Question: I am very new to . I was reading about architecture and I am stuck with the last field of the . Here is its visual representation,

Can anyone please help me out with and how do we calculate it?
Thanks in advance.
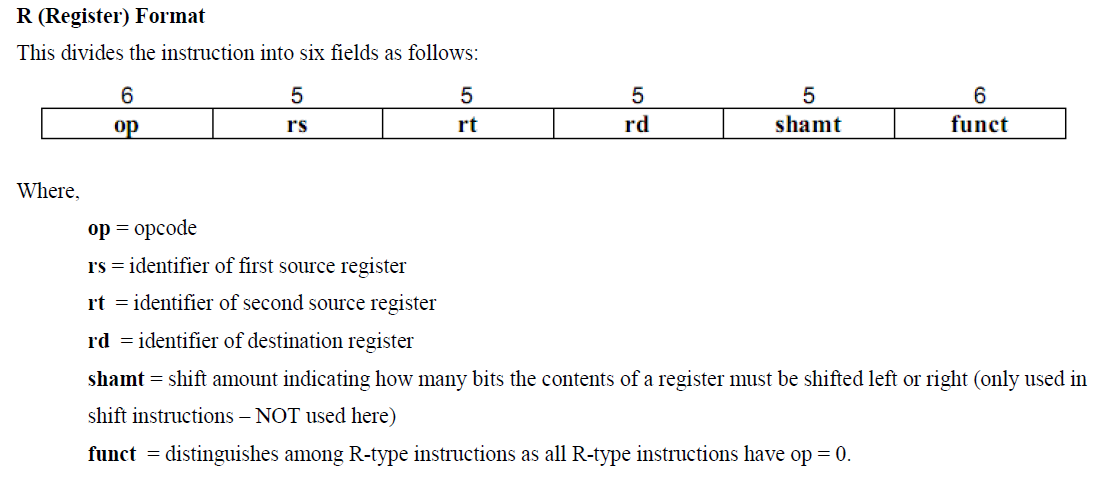
Answer: As the description mentions all R-type instructions (e.g. 'ADD', 'AND', 'SLL' and others) have the 6 most significant bits (= op) set to 0, that means the only way to distinguish between them is to look at the 6 least significant bits (= funct). In other words they determine the instruction type. Perhaps an example will help:
'''
ADD $1, $2, $3
'''
has:
'''
op = 0 (as all R-type instructions)
rs = 2
rt = 3
rd = 1
shamt = 0
funct = 0x20 = 0b00000100000 = 32
'''
The encoding will thus be:
'''
<PHONE> <PHONE> <PHONE> <PHONE>
'''
For e.g. 'XOR' (another R-type) instruction funct is '0b100110 = 0x26 = 38'. So you "calculate" it by looking up what instruction you want to encode.
(taken from <URL>.